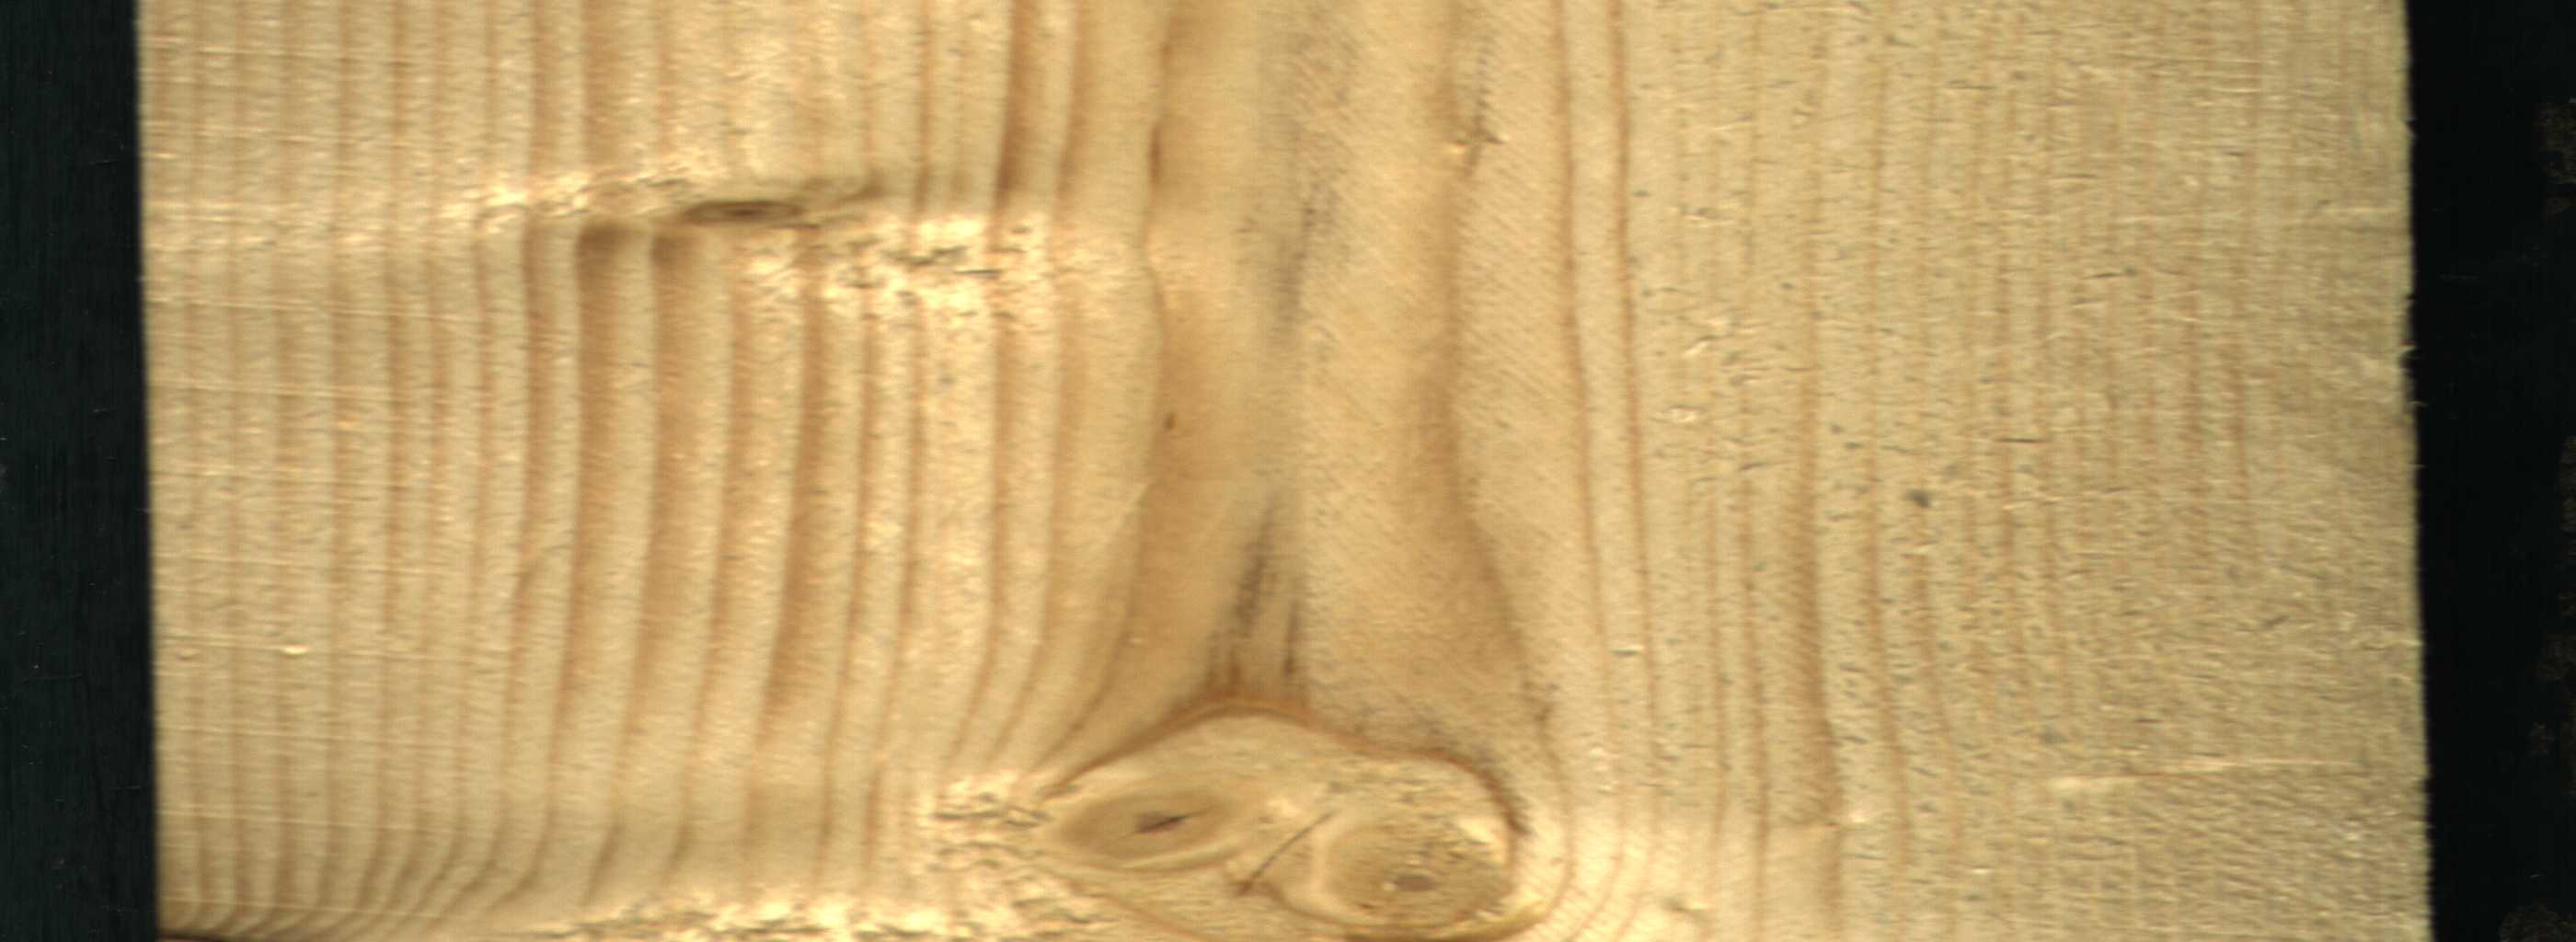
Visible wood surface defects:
Crack
Live_Knot
Live_Knot
Live_Knot